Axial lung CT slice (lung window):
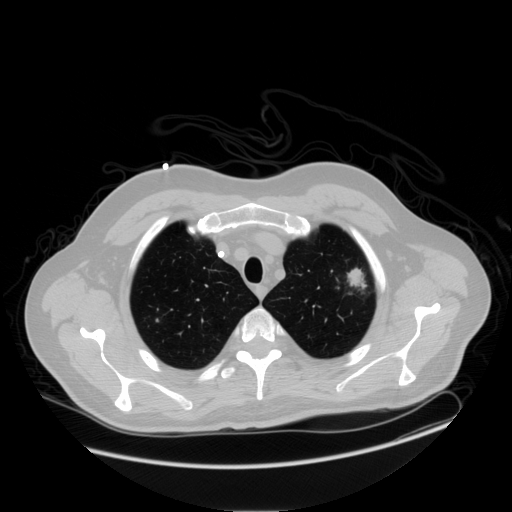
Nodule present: yes
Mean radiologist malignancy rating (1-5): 4.25